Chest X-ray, PA view. Patient: 20 years old, sex M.
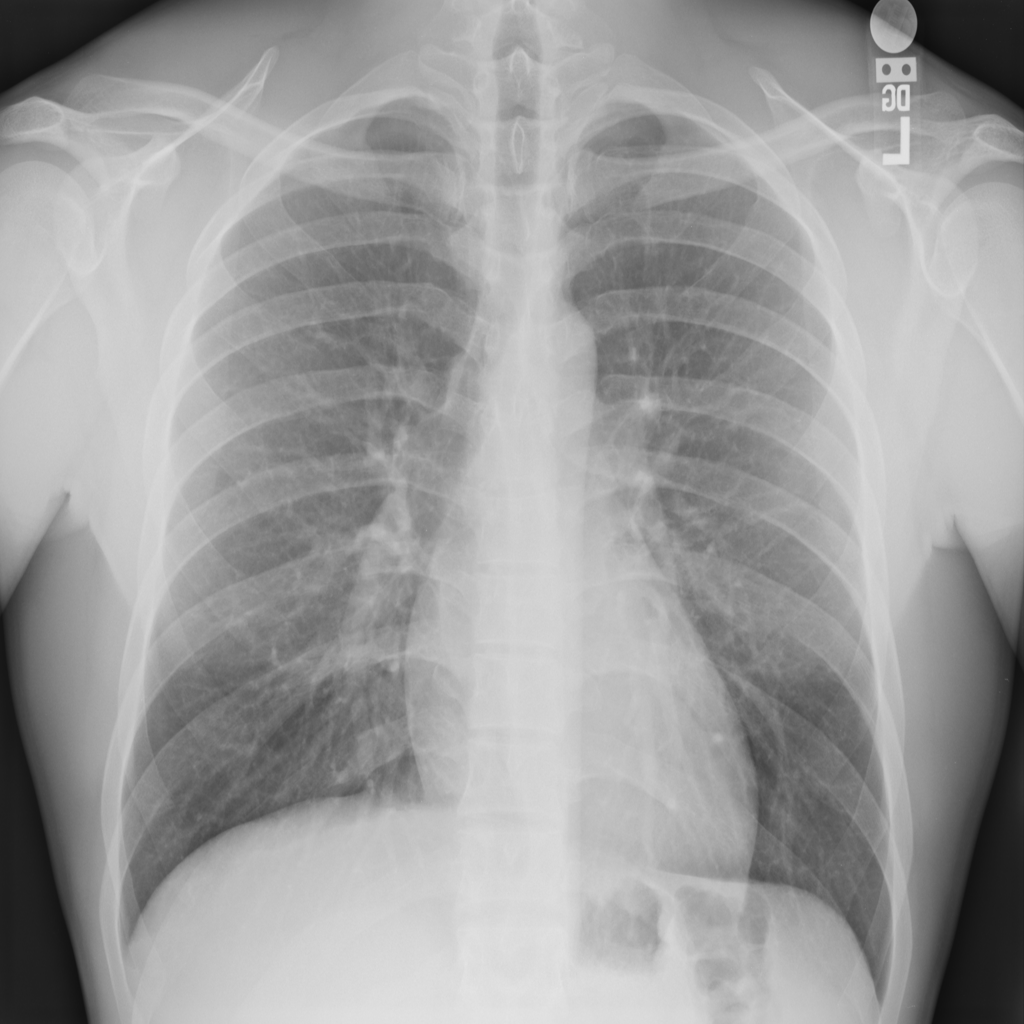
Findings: No Finding